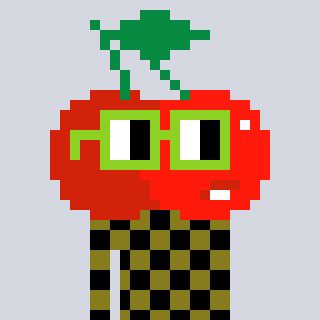
a pixel art character with square light green glasses, a cherry-shaped head and a gunk-colored body on a cool background